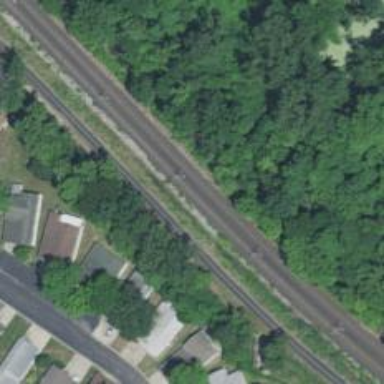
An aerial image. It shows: Light rail railway with electrified contact line.